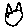
Label: cat